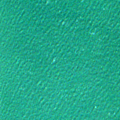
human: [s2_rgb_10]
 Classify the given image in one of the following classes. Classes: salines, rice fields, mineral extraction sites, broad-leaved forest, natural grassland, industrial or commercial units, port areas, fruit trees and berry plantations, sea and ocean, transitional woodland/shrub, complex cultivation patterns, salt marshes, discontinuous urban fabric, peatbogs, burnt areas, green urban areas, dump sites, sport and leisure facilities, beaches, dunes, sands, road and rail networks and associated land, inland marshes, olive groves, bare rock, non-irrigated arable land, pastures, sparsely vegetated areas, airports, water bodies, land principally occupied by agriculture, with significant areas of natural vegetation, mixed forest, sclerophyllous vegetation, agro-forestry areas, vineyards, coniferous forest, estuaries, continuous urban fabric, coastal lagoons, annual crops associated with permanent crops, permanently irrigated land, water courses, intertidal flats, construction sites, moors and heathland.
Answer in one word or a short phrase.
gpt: sea and ocean